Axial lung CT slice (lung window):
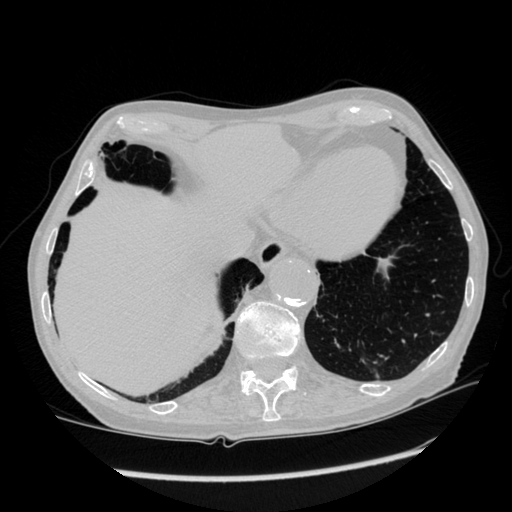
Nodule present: no